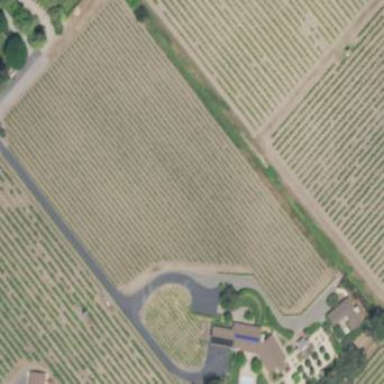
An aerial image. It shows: Vineyard with grape crops.